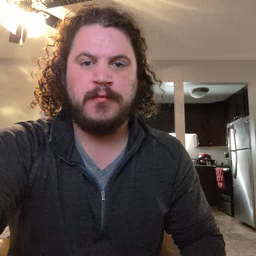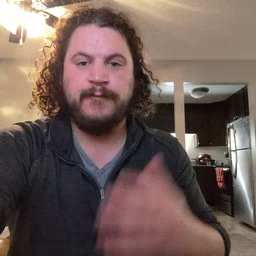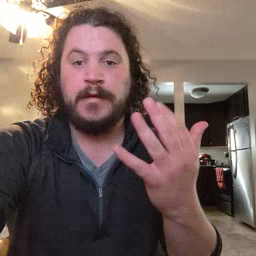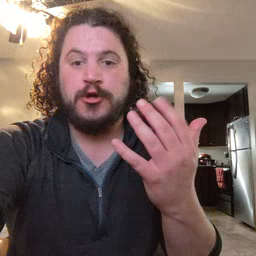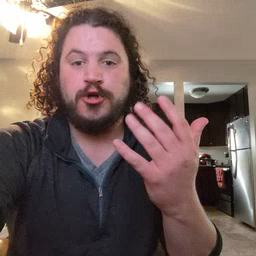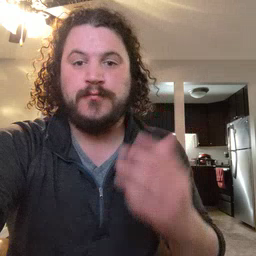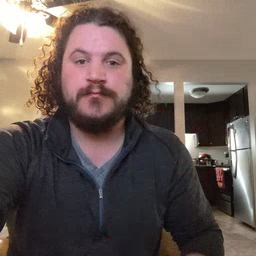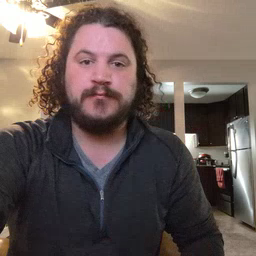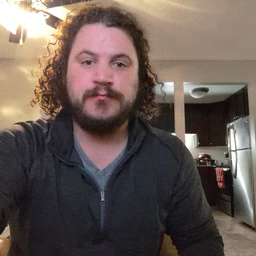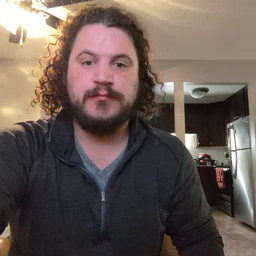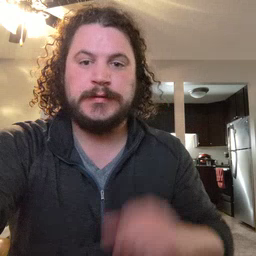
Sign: finger